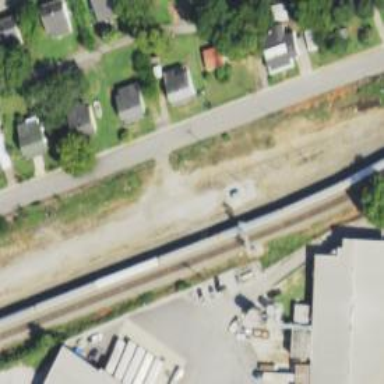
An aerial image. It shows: Railway siding for service.